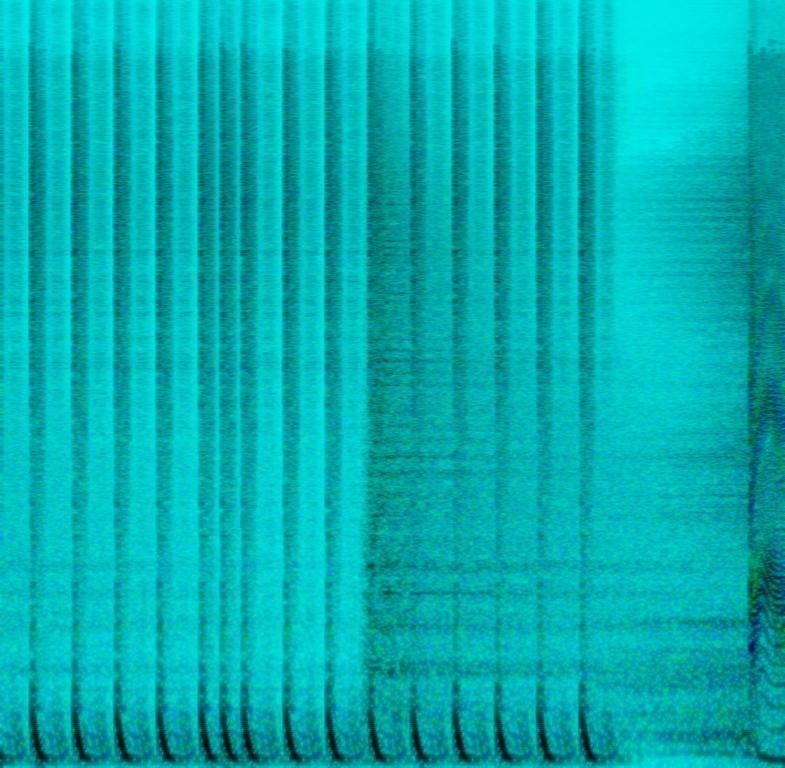
The low quality recording features an electro song that consists of a reverberant "4 on the floor" kick pattern, followed by suspenseful synth stabs. At the very end of the loop there is a short riser, after which comes the snippet of a filtered synth bass. It sounds thin, as it was poorly mixed.